Interaction volume radius: 10 \u00c5
Interaction volume height: 40 \u00c5
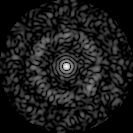
Disorder parameter: 0.8489